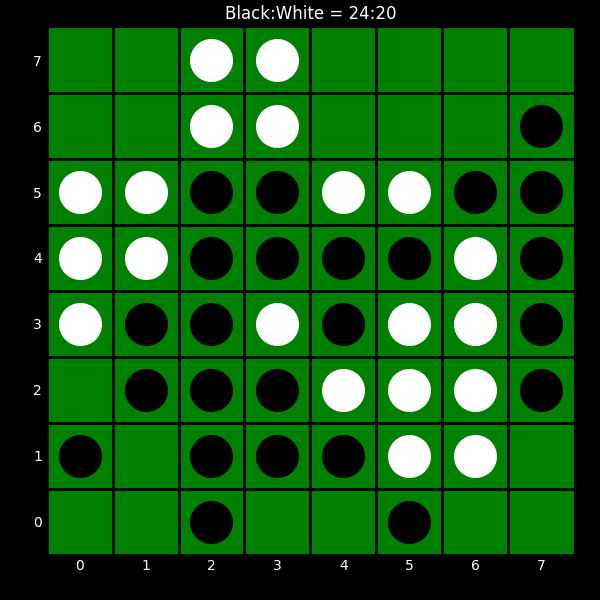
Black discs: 24
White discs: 20